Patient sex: M
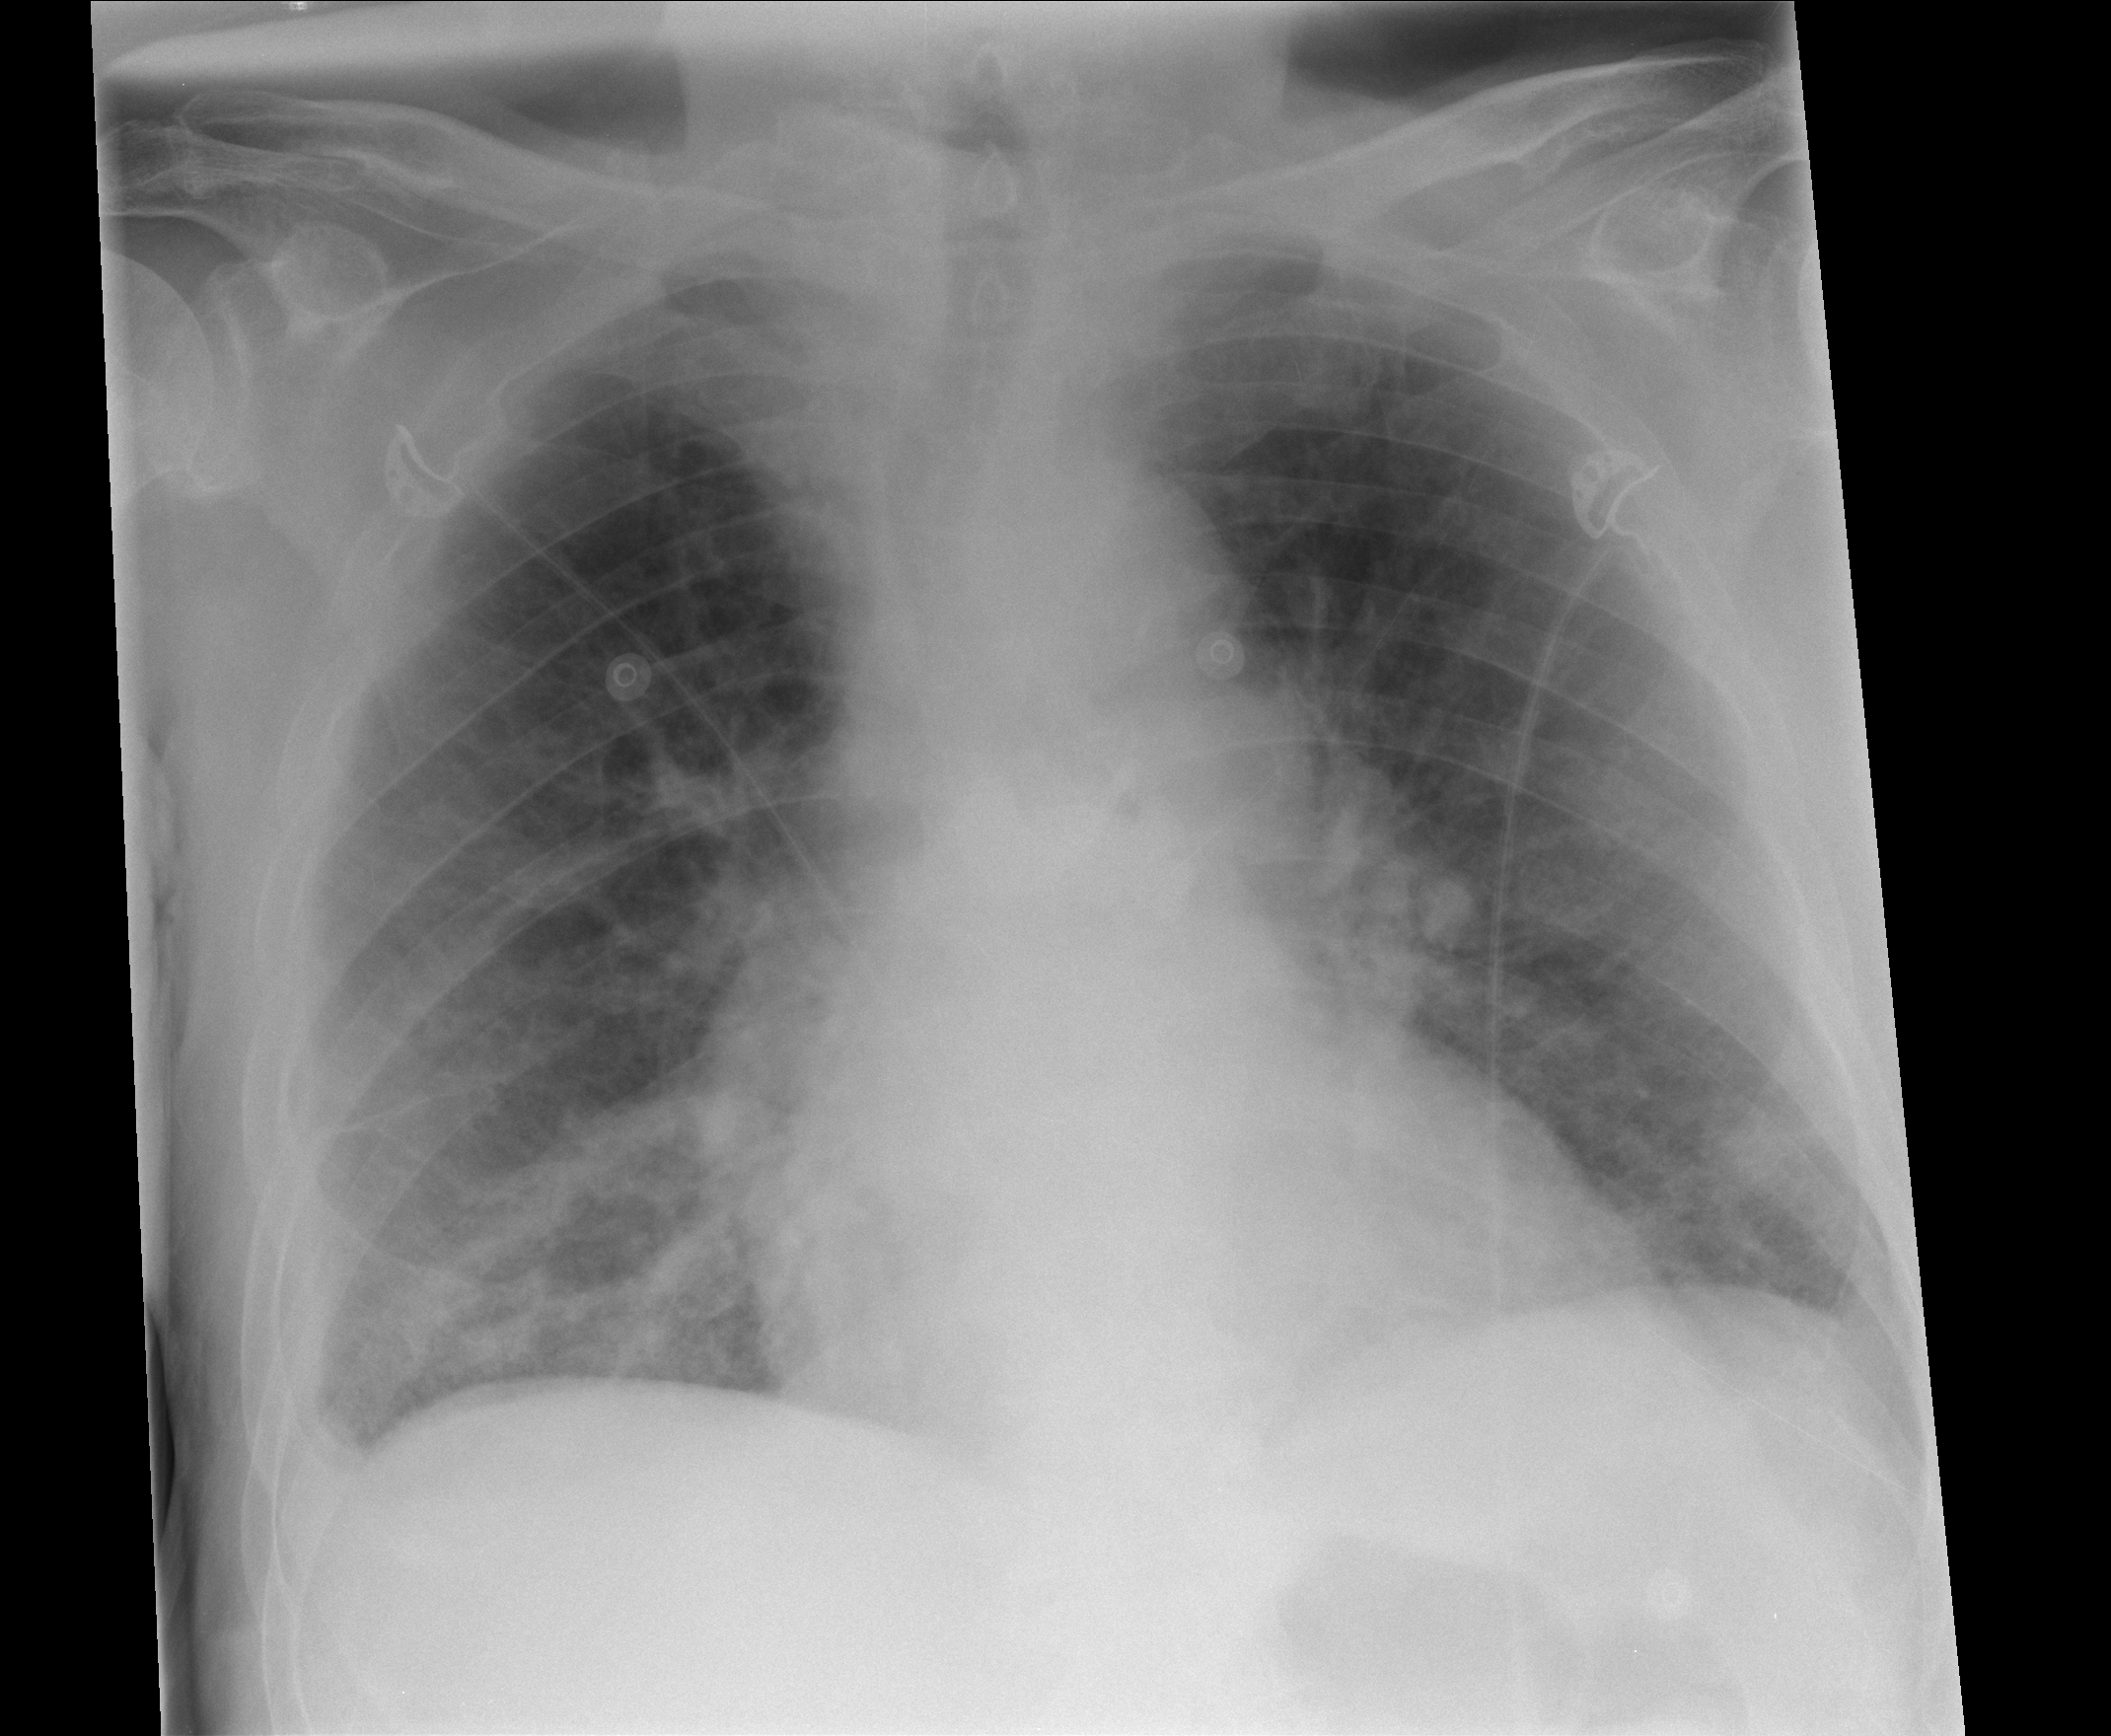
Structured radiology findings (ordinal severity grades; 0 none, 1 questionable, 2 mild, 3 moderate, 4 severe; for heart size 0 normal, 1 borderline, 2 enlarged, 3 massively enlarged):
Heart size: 0
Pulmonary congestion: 2
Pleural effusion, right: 2
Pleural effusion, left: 0
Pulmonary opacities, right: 2
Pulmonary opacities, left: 2
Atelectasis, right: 1
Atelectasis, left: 1